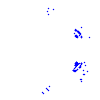
Particle: electron